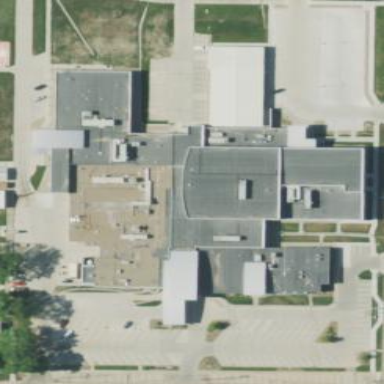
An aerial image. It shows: Healthcare facility identified as hospital.